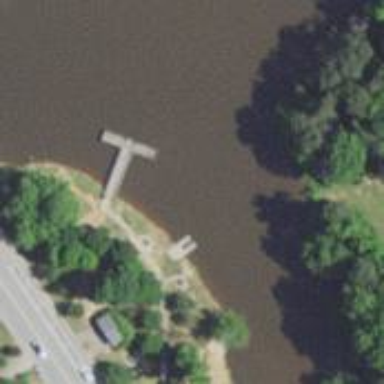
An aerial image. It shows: Slipway on leisure land with pier for whitewater put in and egress.